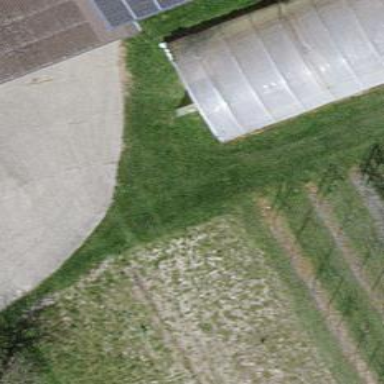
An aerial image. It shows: Greenhouse.